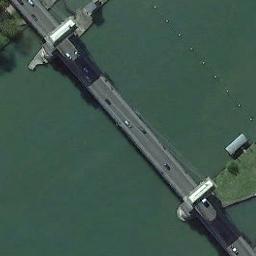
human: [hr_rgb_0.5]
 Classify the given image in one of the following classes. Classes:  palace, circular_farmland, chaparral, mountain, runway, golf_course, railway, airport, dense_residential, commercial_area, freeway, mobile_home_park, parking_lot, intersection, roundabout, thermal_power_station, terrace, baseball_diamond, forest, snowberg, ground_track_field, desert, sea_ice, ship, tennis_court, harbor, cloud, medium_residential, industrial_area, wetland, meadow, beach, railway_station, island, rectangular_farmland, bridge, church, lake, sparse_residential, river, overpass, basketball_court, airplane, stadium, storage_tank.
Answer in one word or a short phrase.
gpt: bridge